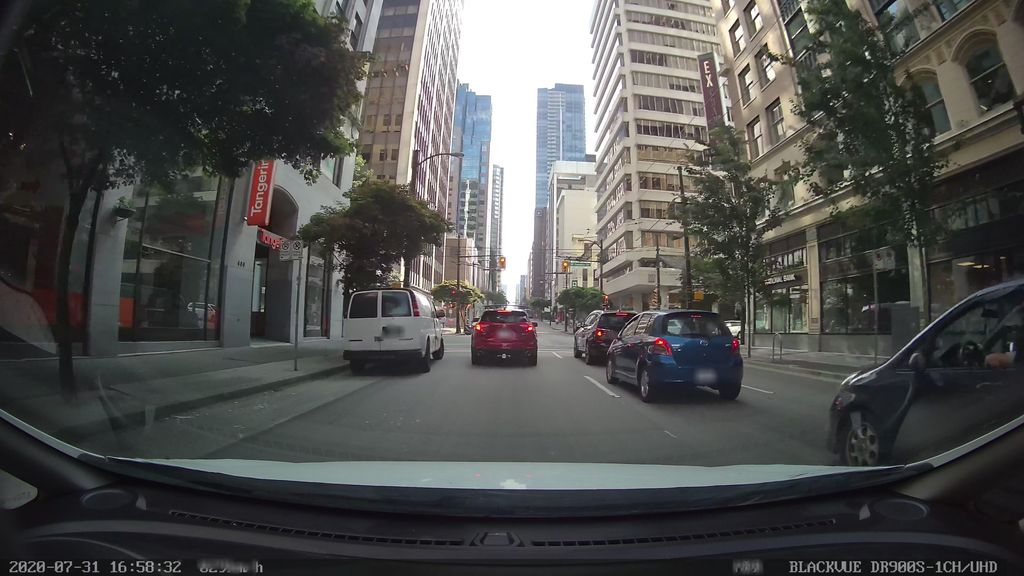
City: vancouver